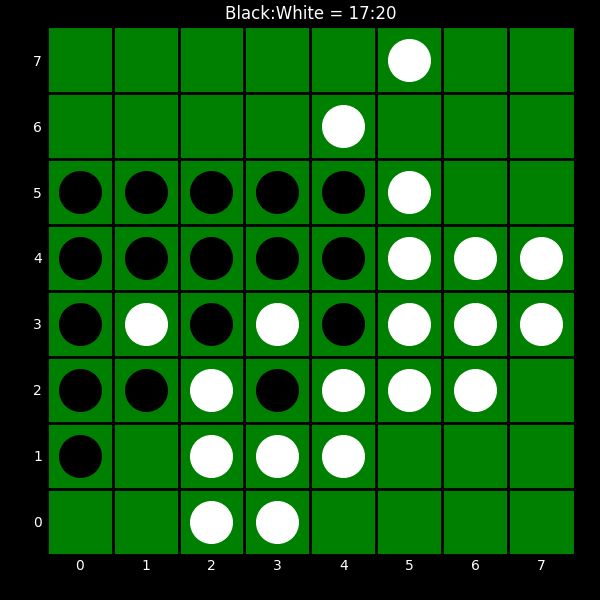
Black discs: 17
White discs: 20